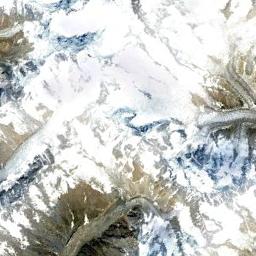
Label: snowberg